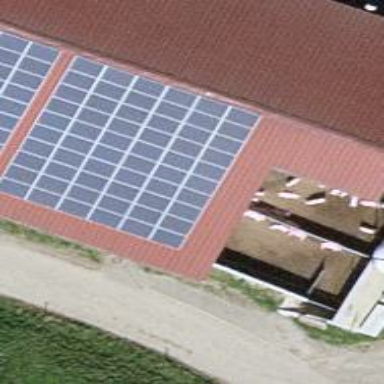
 consisting of solar photovoltaic panels."